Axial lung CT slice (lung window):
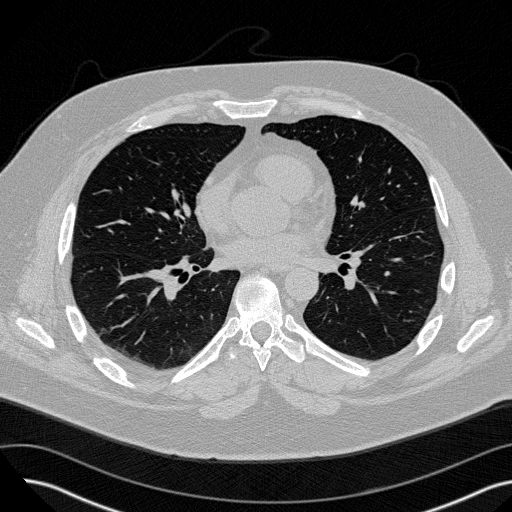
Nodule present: no